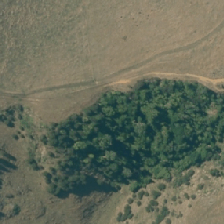
Land cover: indigenous_forest